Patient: sex M, age 60
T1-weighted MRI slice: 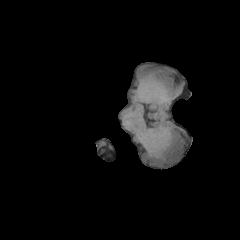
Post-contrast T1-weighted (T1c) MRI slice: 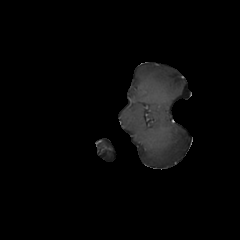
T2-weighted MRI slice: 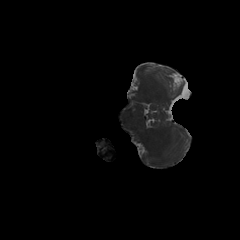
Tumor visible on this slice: no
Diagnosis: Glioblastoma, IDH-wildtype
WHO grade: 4